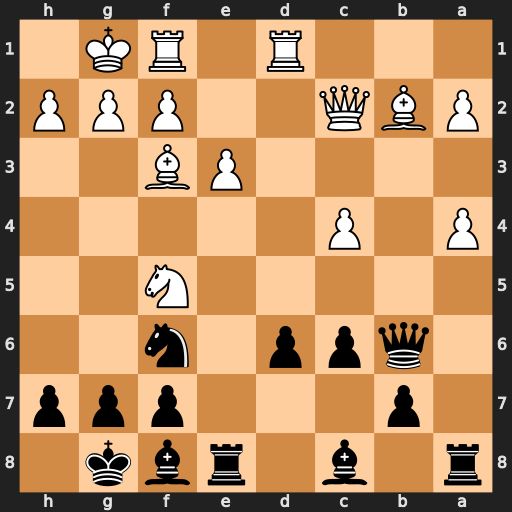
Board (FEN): r1b1rbk1/1p3ppp/1qpp1n2/5N2/P1P5/4PB2/PBQ2PPP/3R1RK1
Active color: b
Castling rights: -
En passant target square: -
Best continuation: Bxf5 Qxf5 Qxb2